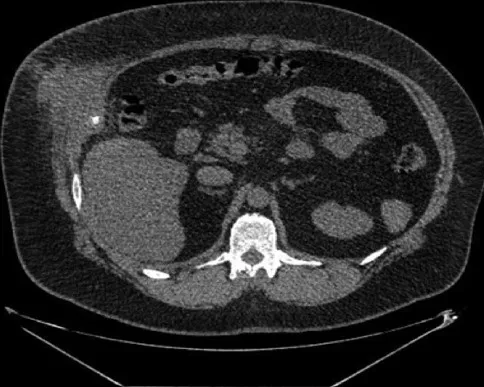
abdominal wall abscess surrounding the lost gallstone.
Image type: radiology (ct)